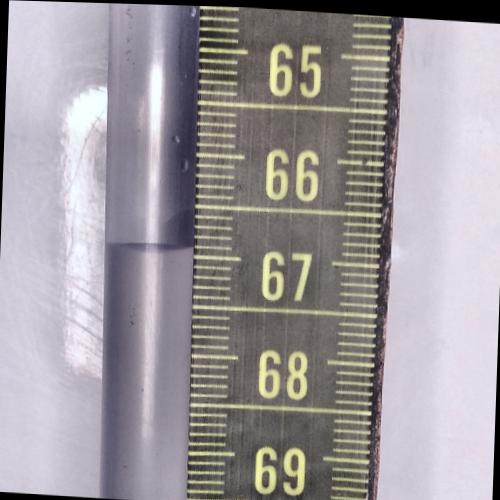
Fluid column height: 66.9 cm